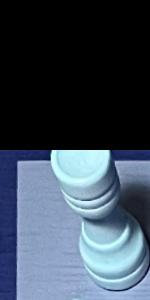
Label: Rook_White